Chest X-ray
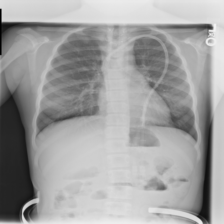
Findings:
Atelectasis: negative
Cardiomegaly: negative
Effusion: negative
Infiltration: negative
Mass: negative
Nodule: negative
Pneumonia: negative
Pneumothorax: negative
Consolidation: negative
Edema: negative
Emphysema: negative
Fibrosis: negative
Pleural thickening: negative
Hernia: negative